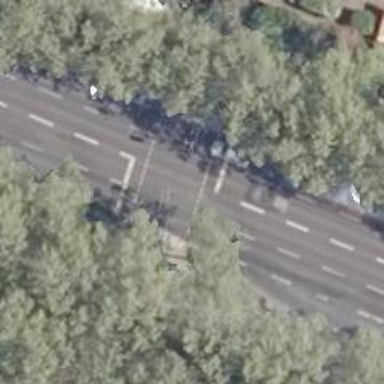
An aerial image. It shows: Road with traffic signals.